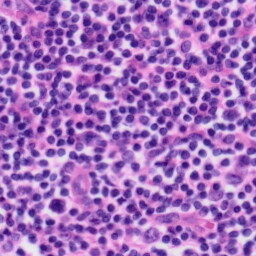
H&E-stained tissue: Tonsil